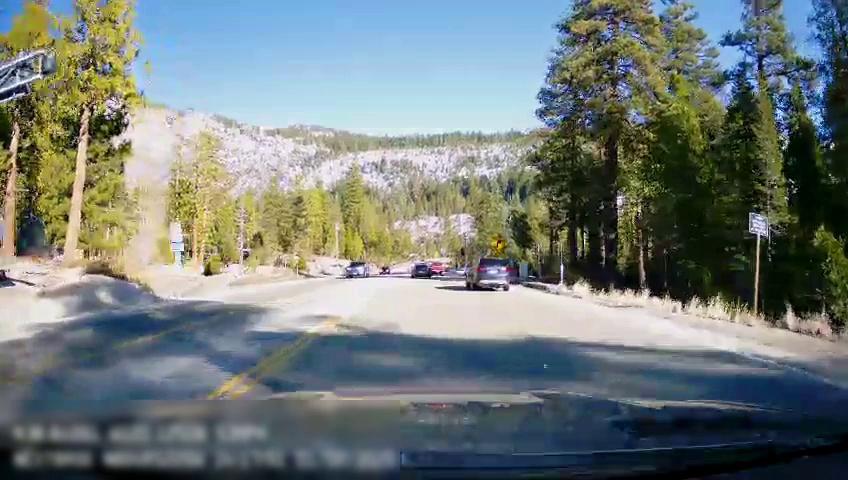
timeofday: Day
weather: Sunny
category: Drivable Space
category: Vehicles | SUV
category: Vehicles | Car
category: Vehicles | Car
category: Vehicles | SUV
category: Vehicles | Car
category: Lanes | Opposite Lane
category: Lanes | Opposite Lane
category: Lanes | Opposite Lane
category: Lanes | Current Lane
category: Traffic | Signs